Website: lowes
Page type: order-tracking
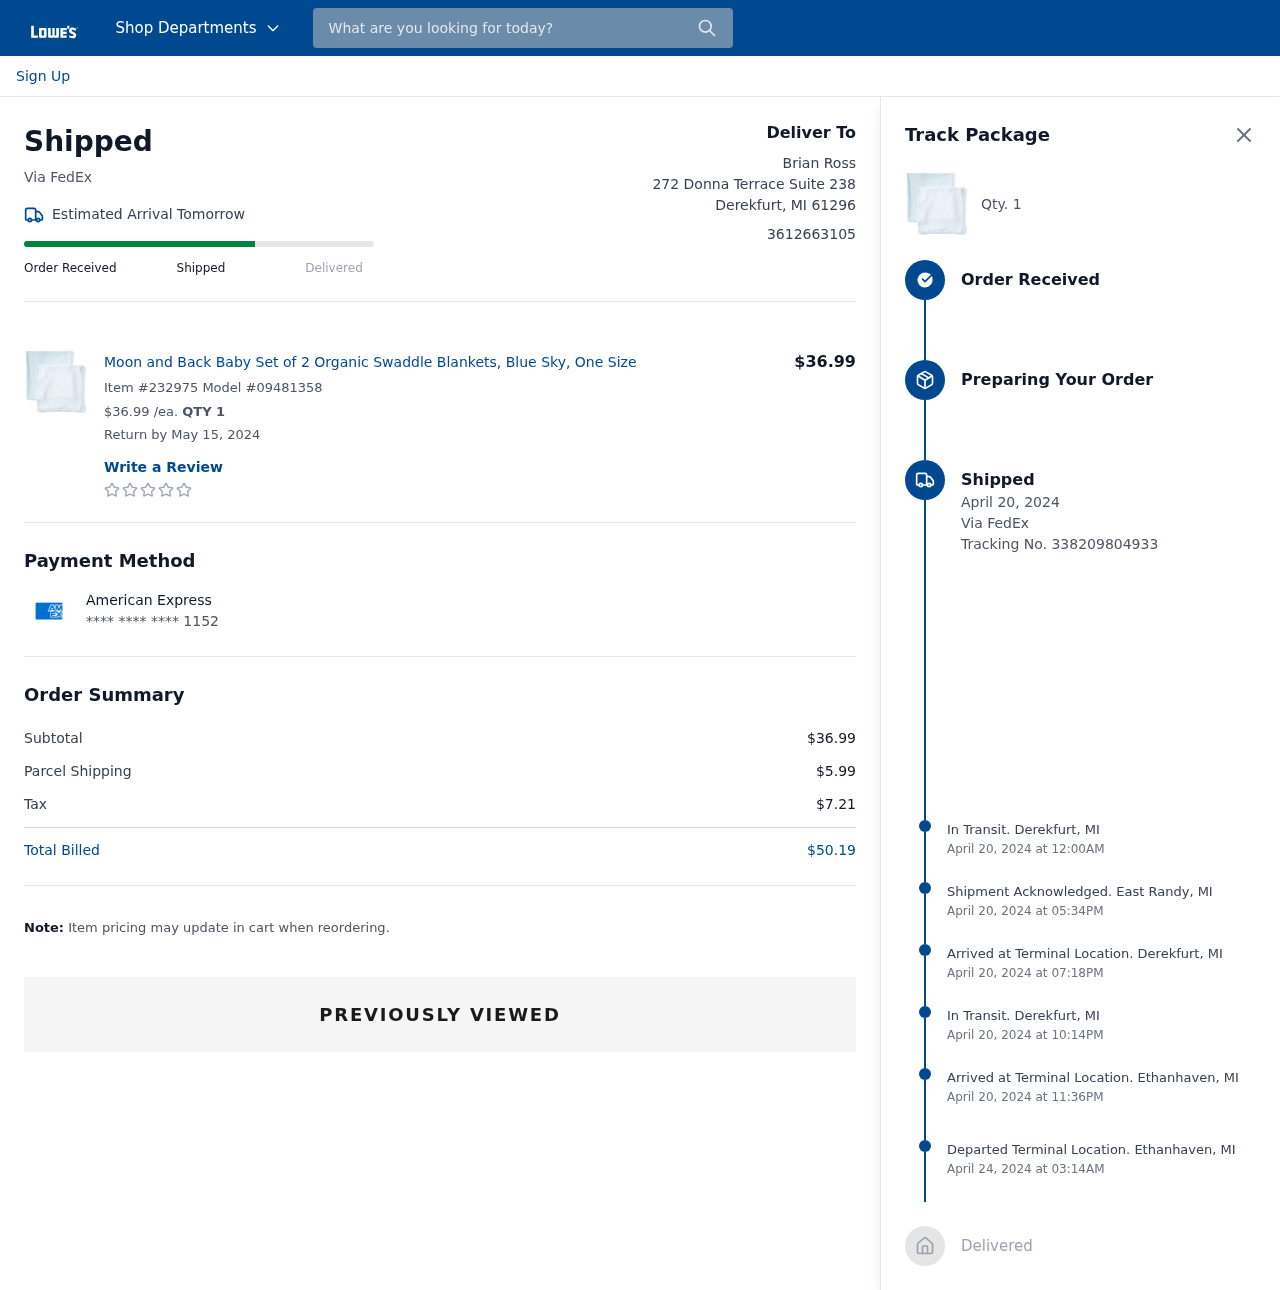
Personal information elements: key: PII_CARD_LAST4
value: **** **** **** 1152
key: PII_CARD_TYPE
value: American Express
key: PII_CITY_STATE
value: Derekfurt, MI
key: PII_CITY_STATE_ZIP
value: Derekfurt, MI 61296
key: PII_FULLNAME
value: Brian Ross
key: PII_PHONE
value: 3612663105
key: PII_STREET
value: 272 Donna Terrace Suite 238
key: PII_CITY_STATE2
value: East Randy, MI
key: PII_STATE_ABBR
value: MI
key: PII_CITY
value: Derekfurt
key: PII_CITY_STATE3
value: Ethanhaven, MI
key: PII_CITY3
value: Ethanhaven
Product elements: key: PRODUCT1_NAME
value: Moon and Back Baby Set of 2 Organic Swaddle Blankets, Blue Sky, One Size
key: PRODUCT1_PRICE
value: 36.99
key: PRODUCT1_QUANTITY
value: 1
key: PRODUCT1_TOTAL
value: $36.99
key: PRODUCT1_QUANTITY2
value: Qty. 1
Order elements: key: ORDER_DELIVERY_DATE
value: Estimated Arrival Tomorrow
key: ORDER_ITEM_NUMBER
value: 232975
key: ORDER_MODEL_NUMBER
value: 09481358
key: ORDER_RETURN_BY_DATE
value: Return by May 15, 2024
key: ORDER_SUBTOTAL
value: $36.99
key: ORDER_SHIPPING_COST
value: $5.99
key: ORDER_TAX
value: $7.21
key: ORDER_TOTAL
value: $50.19
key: ORDER_SHIPPING_DATE
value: April 20, 2024
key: ORDER_TRACKING_NUMBER
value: Tracking No. 338209804933
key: ORDER_TRACKING_EVENT1
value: April 20, 2024 at 12:00AM
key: ORDER_TRACKING_EVENT2
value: April 20, 2024 at 05:34PM
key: ORDER_TRACKING_EVENT3
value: April 20, 2024 at 07:18PM
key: ORDER_TRACKING_EVENT4
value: April 20, 2024 at 10:14PM
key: ORDER_TRACKING_EVENT5
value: April 20, 2024 at 11:36PM
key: ORDER_TRACKING_EVENT6
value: April 24, 2024 at 03:14AM
Search elements: key: HEADER_SEARCH
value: What are you looking for today?